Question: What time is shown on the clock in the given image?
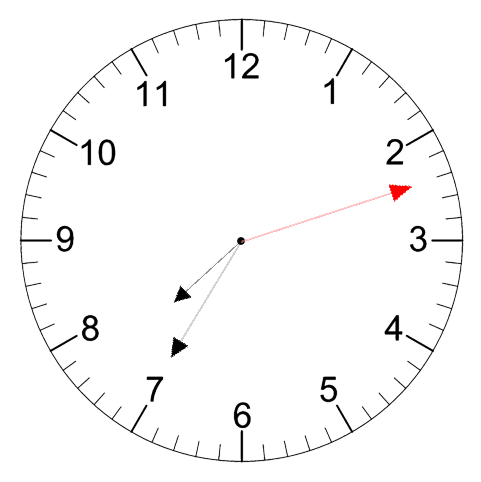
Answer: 07:35:12